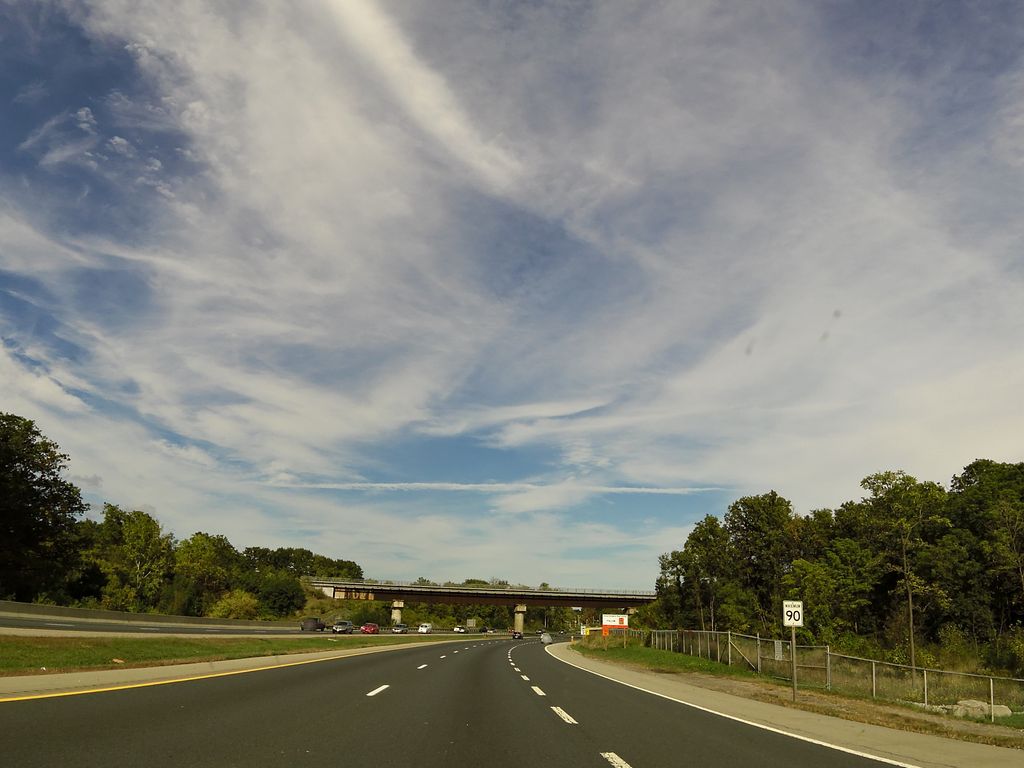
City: hamilton